Field crop: maize
Growth stage: 1
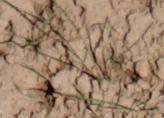
Species: lolium